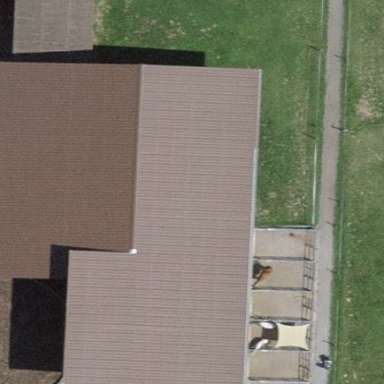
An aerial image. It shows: Farm auxiliary building.